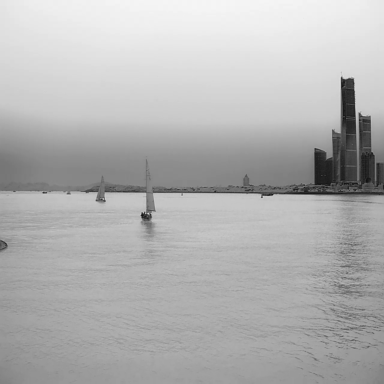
There are two sailboats in the infrared image.